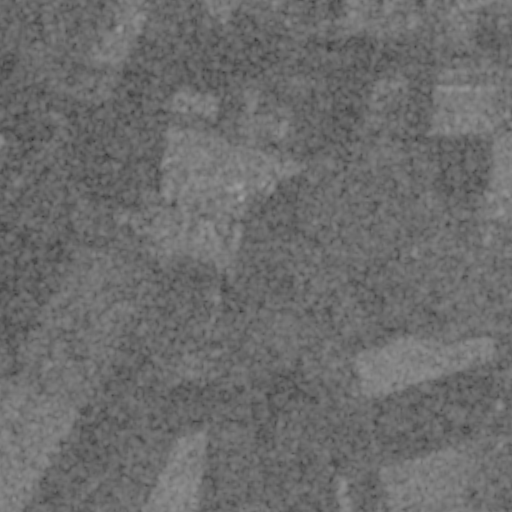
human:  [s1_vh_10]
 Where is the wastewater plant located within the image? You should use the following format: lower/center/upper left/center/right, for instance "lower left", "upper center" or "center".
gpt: The wastewater plant is located in the upper center of the image.
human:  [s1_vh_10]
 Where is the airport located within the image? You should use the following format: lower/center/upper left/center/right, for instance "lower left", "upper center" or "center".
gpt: There is no airport in the image.

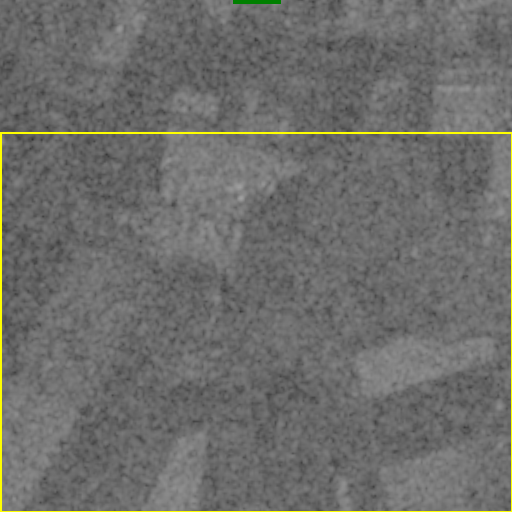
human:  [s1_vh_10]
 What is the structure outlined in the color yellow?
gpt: The structure outlined in yellow is a crop field.
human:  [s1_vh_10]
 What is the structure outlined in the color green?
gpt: The structure outlined in green is a wastewater plant.
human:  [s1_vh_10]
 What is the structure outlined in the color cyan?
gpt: There is no cyan outline.